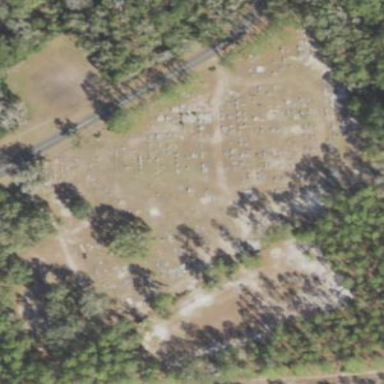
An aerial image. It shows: Graveyard area designated as cemetery.